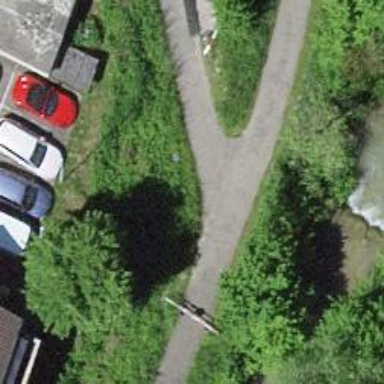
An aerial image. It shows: Cycleway.